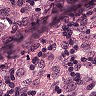
Metastatic tissue present: yes